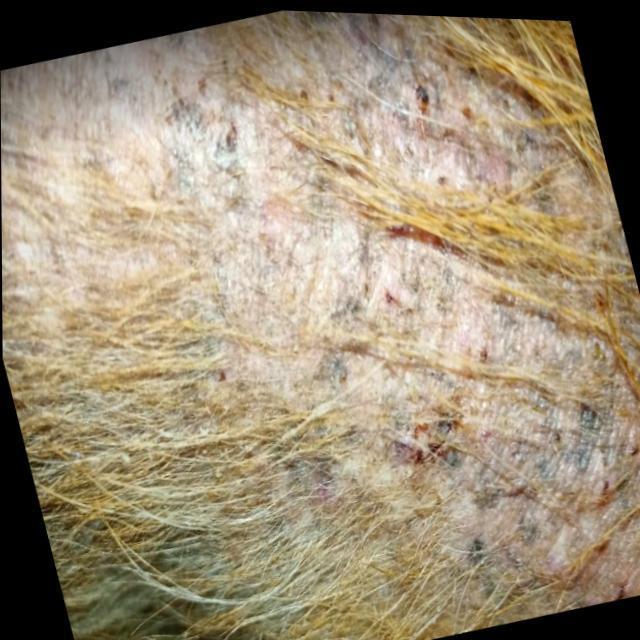
Canine demodicosis (Demodex mange) — caused by Demodex canis mites. Presents with alopecia, follicular papules, pustules, and comedones. Often localized on face and forelimbs.